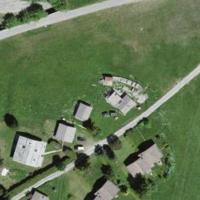
EUNIS habitat code: 55
Species observed at this site:
Hesperia comma
Trifolium repens